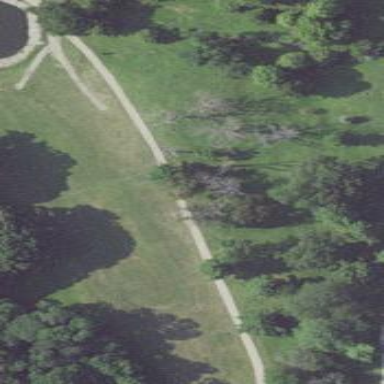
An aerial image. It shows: Golf fairway in the image.